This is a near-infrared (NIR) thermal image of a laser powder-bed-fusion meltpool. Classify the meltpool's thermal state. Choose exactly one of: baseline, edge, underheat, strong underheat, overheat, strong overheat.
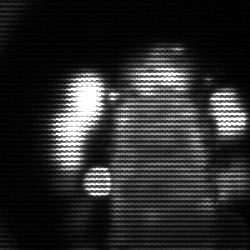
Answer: strong underheat